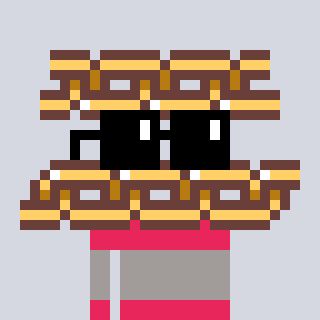
a pixel art character with square black sunglasses, a chain-shaped head and a redpinkish-colored body on a cool background